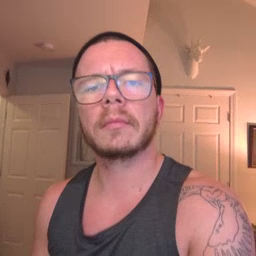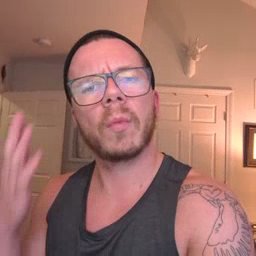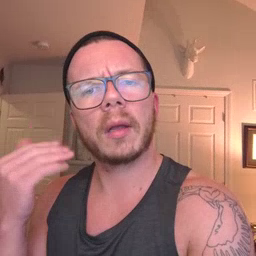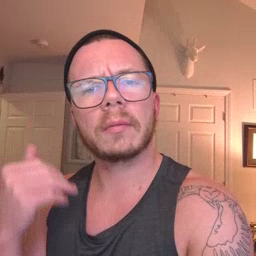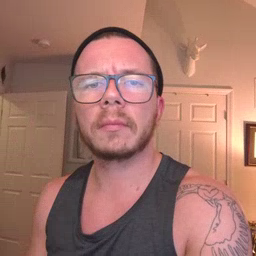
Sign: why